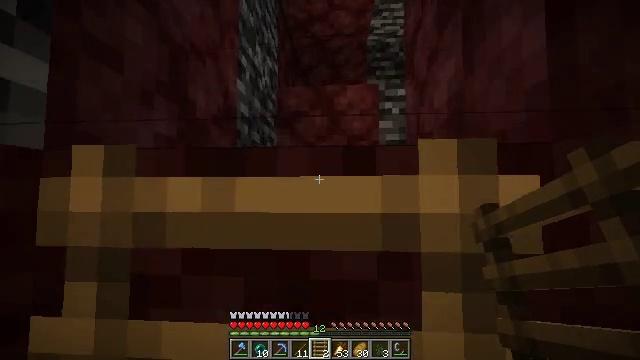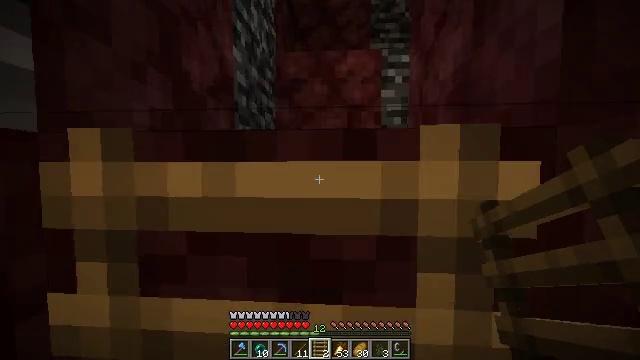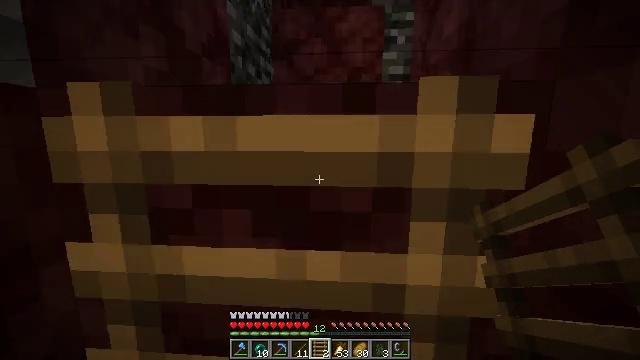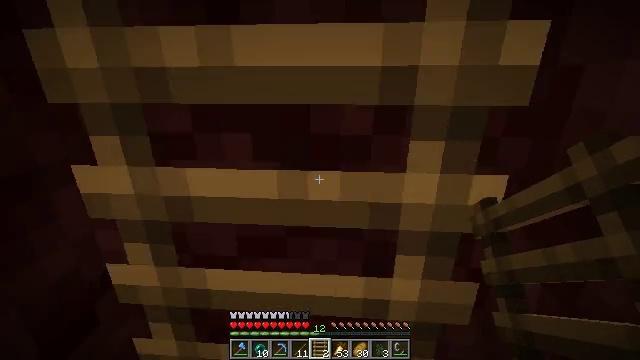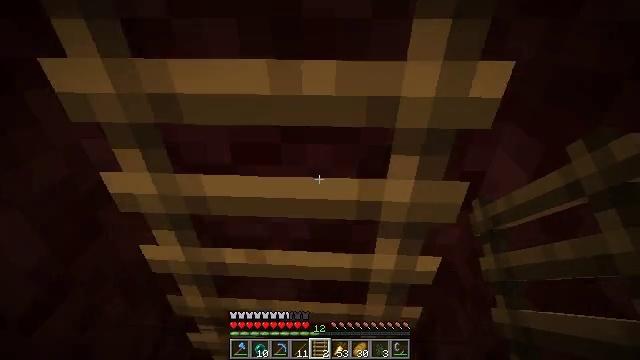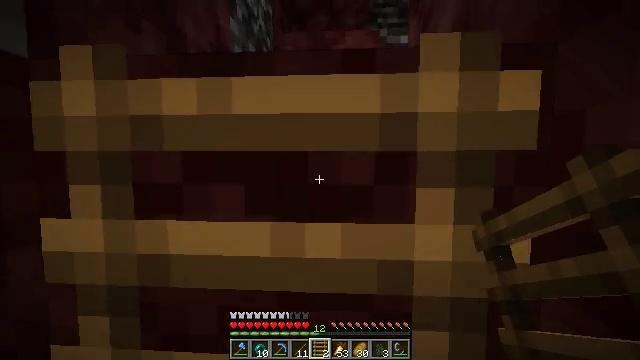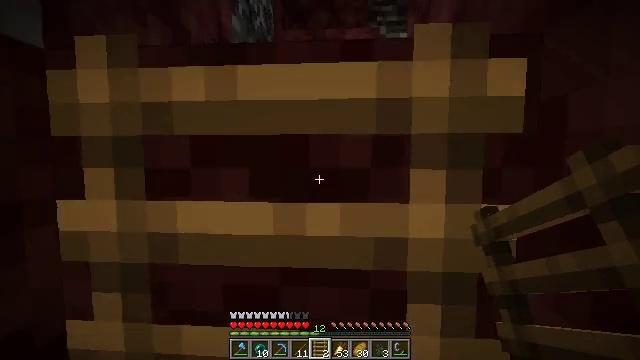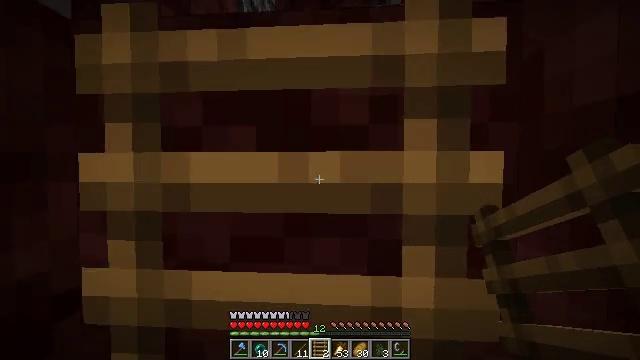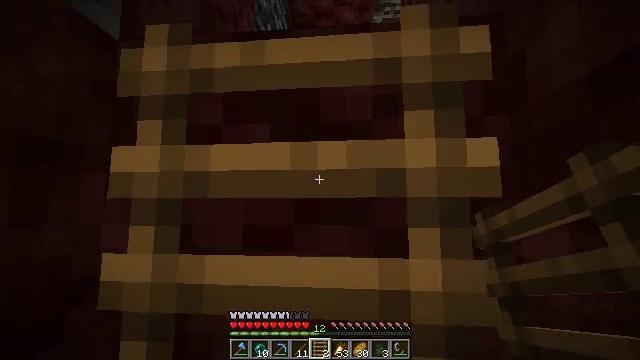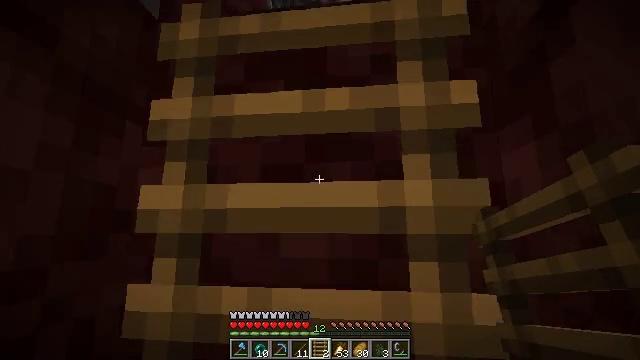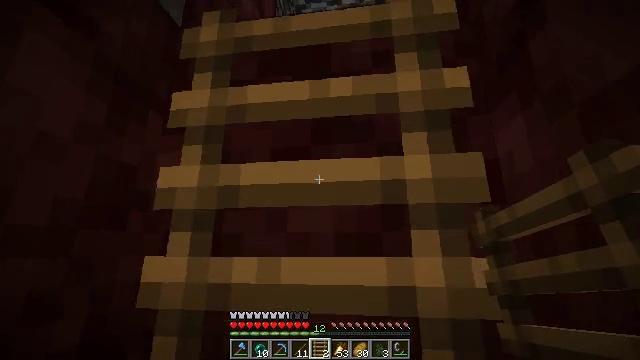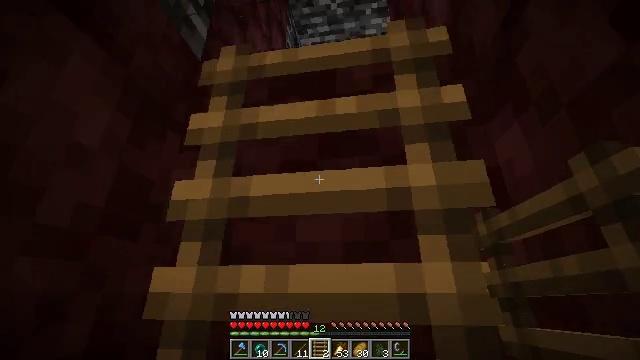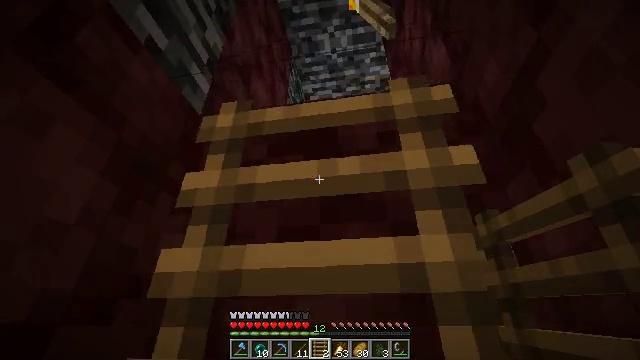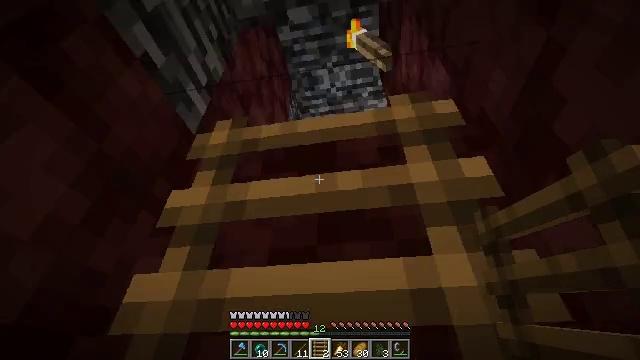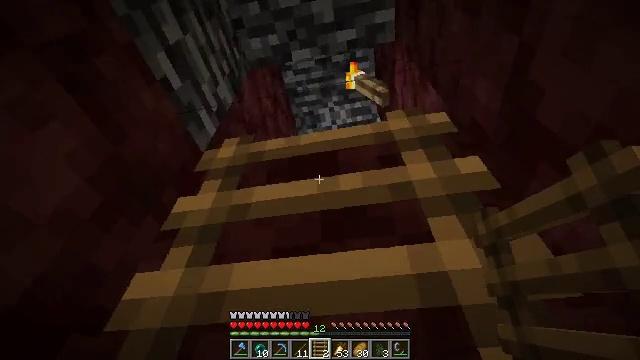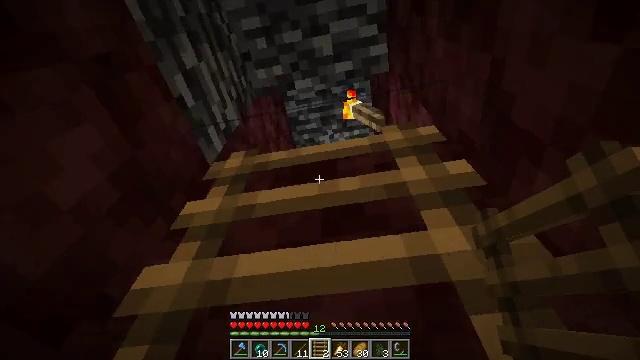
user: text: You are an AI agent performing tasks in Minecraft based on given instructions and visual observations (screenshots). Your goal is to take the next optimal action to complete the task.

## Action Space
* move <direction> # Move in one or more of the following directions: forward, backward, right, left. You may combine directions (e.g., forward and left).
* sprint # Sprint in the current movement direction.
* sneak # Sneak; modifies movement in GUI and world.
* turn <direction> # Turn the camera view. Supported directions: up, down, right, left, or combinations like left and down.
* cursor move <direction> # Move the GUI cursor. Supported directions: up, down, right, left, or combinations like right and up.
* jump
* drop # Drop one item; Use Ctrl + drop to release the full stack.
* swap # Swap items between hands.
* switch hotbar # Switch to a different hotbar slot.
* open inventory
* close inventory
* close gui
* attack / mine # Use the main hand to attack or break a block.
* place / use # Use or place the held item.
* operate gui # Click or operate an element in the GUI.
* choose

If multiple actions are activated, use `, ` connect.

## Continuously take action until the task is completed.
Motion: motion action
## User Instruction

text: Gather the ladder by attacking it.
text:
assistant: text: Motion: turn down
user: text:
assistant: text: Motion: move back, turn down
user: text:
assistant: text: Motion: move back, turn down
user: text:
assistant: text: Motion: move back, turn right and down
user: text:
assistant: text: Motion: move back, turn down
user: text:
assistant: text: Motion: move back
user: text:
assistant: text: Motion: move back, turn up
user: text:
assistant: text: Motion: turn left and up
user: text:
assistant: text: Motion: turn left and up
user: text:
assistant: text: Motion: move forward, turn left and up
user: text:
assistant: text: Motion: move forward, turn left and up
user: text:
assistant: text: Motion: move forward, turn up
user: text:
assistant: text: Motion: move forward, turn up
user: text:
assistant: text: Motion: move forward, turn up
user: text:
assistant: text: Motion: move forward, turn up, jump
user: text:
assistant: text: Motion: move forward, turn up, jump
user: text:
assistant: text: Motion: move forward, turn up, jump
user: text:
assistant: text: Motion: turn up, jump
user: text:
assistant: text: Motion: turn up, jump
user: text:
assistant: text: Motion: turn right and up, jump
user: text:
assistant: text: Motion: turn right and up, jump
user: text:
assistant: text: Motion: turn right and up, jump
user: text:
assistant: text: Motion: jump
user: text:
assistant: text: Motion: jump
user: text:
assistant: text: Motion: move forward, jump
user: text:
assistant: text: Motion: move forward, jump
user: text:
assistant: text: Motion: move forward, jump
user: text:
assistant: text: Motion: move forward, turn down, jump
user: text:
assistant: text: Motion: move forward, turn right and down, jump
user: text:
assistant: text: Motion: move forward, turn down, jump